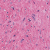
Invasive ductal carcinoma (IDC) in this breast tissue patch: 0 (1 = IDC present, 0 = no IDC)